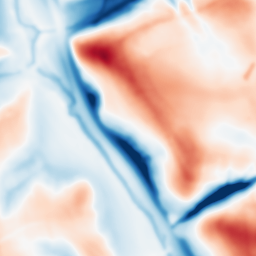
Category: multiscale
Decomposition family: dog_multiscale
Decomposition parameters: sigma_ratio: 1.6
n_scales: 5
base_sigma: 2
Upsampling method: quartic
Upsampling parameters: scale: 2
Upsampling scale: 2